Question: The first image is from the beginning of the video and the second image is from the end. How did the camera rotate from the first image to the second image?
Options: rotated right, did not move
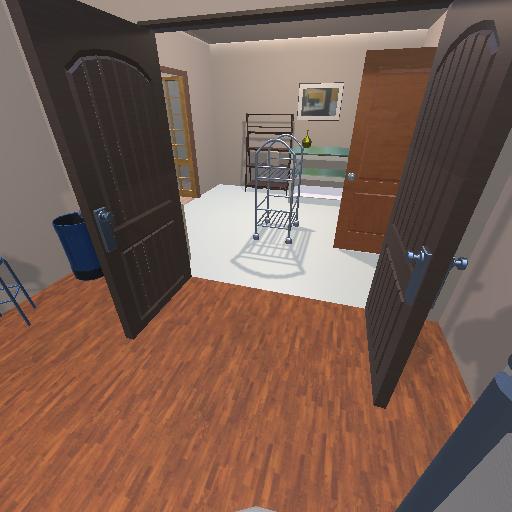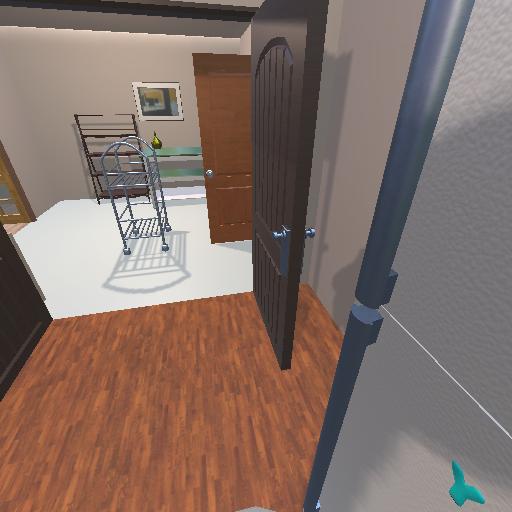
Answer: rotated right